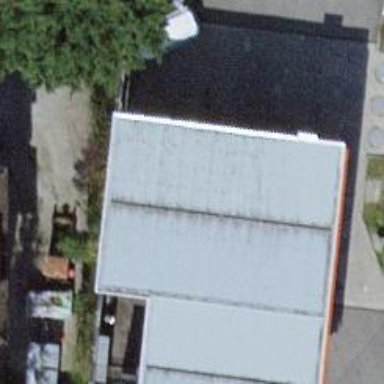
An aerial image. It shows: Fuel station.